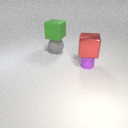
large green rubber cube above large gray rubber sphere